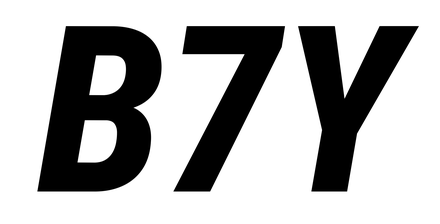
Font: Roboto-Italic_Condensed_ExtraBold_Italic